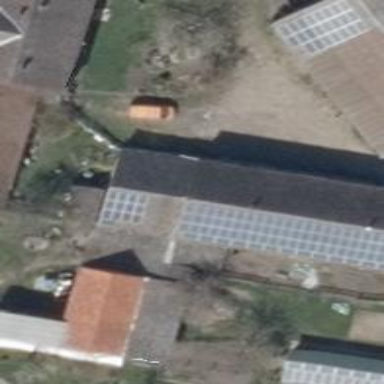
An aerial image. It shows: Solar photovoltaic panel generator producing electricity in small installation.